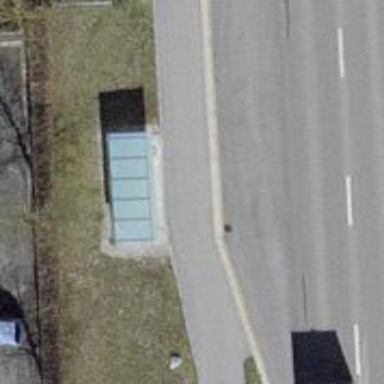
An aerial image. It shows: Bus stop with platform for public transport.